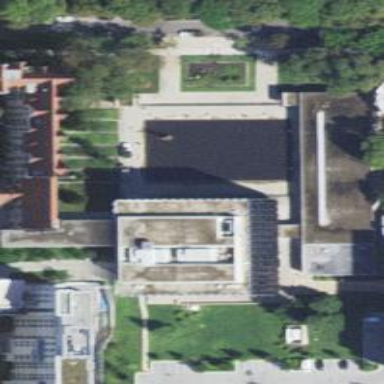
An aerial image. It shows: View of university building.